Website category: university
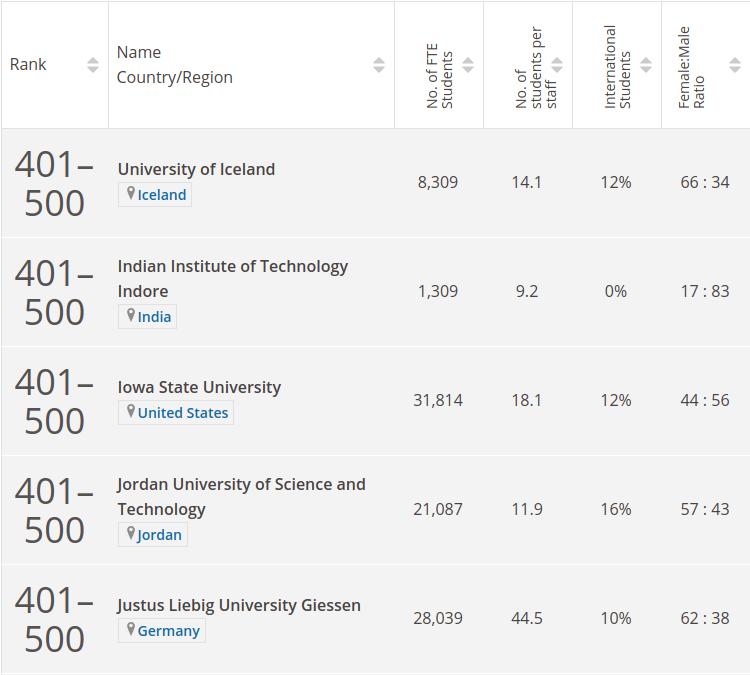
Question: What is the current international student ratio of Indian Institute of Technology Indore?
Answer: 0%

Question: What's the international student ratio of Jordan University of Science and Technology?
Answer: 16%

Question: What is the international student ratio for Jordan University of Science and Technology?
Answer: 16%

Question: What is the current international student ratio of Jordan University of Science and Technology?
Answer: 16%

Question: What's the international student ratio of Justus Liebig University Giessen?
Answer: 10%

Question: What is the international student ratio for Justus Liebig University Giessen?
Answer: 10%

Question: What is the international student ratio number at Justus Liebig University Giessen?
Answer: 10%

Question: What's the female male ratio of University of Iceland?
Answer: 66 : 34

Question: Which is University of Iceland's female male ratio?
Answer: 66 : 34

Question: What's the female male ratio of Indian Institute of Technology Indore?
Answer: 17 : 83

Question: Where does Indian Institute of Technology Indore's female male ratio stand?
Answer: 17 : 83

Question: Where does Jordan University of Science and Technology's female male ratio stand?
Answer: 57 : 43

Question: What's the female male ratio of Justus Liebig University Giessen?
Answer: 62 : 38

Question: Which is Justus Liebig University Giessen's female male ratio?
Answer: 62 : 38

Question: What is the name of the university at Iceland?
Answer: University of Iceland

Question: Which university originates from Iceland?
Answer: University of Iceland

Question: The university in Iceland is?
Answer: University of Iceland

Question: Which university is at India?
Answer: Indian Institute of Technology Indore

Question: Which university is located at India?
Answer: Indian Institute of Technology Indore

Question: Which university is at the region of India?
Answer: Indian Institute of Technology Indore

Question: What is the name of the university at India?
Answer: Indian Institute of Technology Indore

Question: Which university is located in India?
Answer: Indian Institute of Technology Indore

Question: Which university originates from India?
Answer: Indian Institute of Technology Indore

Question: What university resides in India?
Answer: Indian Institute of Technology Indore

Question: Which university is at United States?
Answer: Iowa State University

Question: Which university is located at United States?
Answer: Iowa State University

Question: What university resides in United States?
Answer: Iowa State University

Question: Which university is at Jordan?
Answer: Jordan University of Science and Technology

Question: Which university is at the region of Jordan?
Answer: Jordan University of Science and Technology

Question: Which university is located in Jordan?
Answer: Jordan University of Science and Technology

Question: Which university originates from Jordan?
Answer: Jordan University of Science and Technology

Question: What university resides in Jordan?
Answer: Jordan University of Science and Technology

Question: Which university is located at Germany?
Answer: Justus Liebig University Giessen

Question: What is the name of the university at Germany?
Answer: Justus Liebig University Giessen

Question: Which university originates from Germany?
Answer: Justus Liebig University Giessen

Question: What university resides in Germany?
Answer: Justus Liebig University Giessen

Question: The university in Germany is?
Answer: Justus Liebig University Giessen

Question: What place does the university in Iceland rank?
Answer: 401500

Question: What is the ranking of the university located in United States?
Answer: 401500

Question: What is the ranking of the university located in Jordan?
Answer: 401500

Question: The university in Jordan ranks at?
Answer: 401500

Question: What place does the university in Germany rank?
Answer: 401500

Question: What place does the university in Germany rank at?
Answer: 401500

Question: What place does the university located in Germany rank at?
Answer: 401500

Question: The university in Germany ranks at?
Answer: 401500